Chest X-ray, PA view. Patient: 59 years old, sex M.
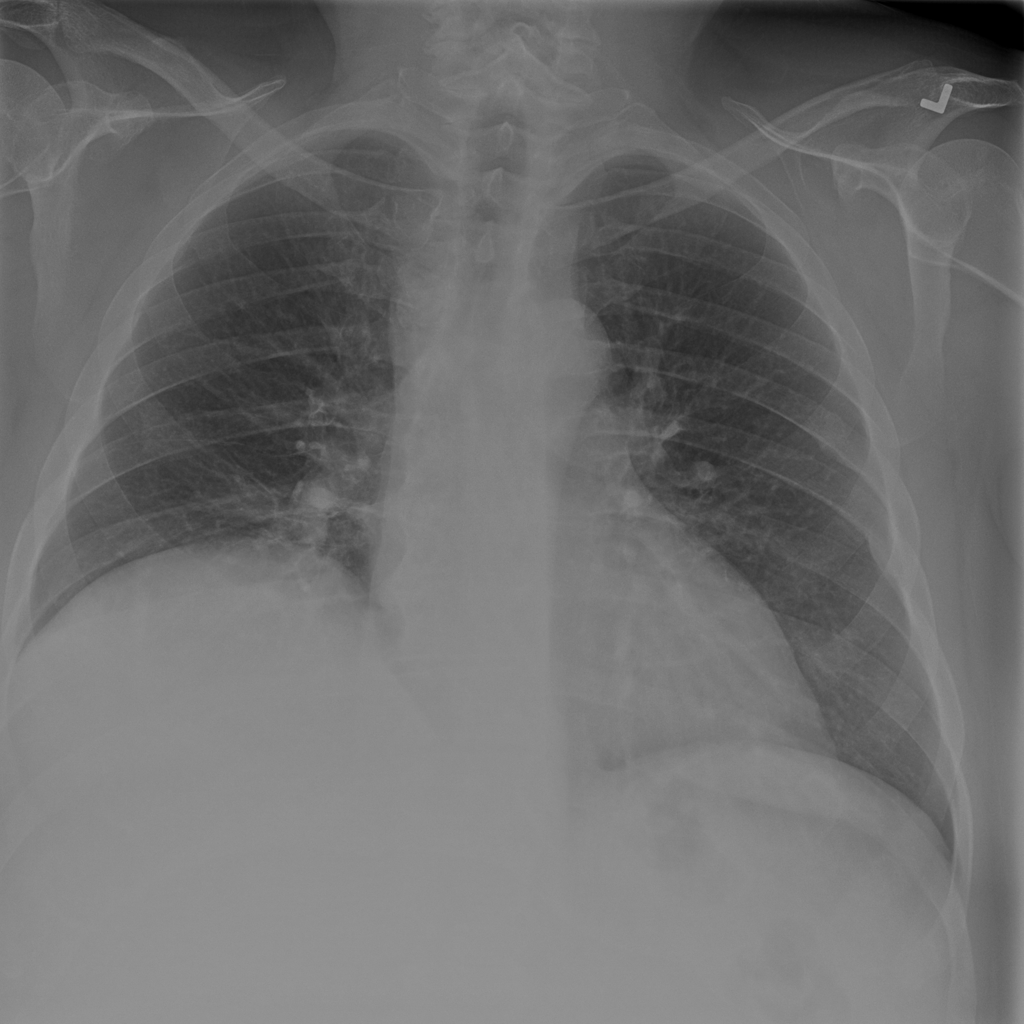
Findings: No Finding